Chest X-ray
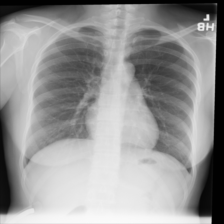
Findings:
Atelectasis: negative
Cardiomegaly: negative
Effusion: negative
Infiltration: negative
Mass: negative
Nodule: negative
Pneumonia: negative
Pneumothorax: negative
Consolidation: negative
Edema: negative
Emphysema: negative
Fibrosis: negative
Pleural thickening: negative
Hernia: negative